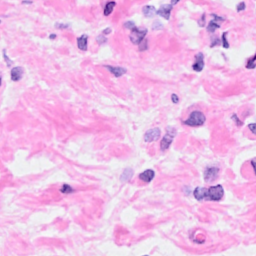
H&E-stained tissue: Breast